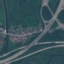
Label: Highway